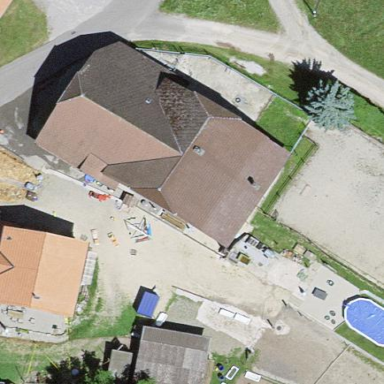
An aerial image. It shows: Farm building.